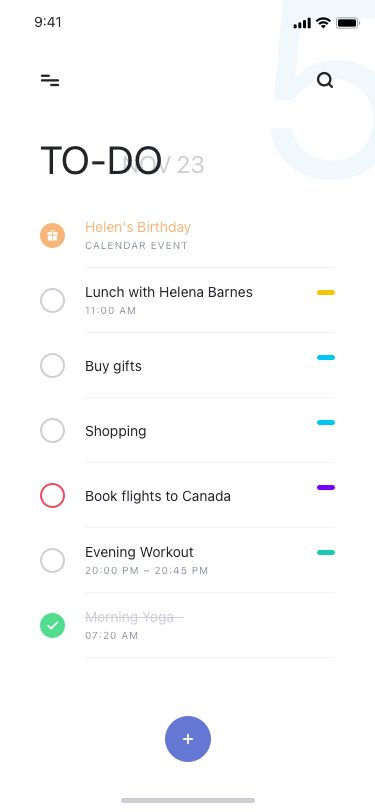
Text in this UI design:
07:20 AM
Morning Yoga
20:00 PM – 20:45 PM
Evening Workout
Book flights to Canada
Shopping
Buy gifts
11:00 AM
Lunch with Helena Barnes
Calendar Event
Helen's Birthday
NOV 23
TO-DO